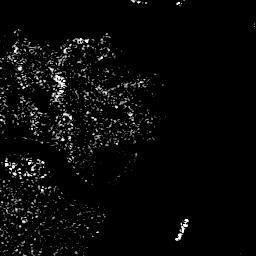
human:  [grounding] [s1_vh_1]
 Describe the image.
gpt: In the satellite image, there is  <ref>1 small ship </ref> <box>[[67, 84, 73, 95, 0]]</box> located at bottom right.